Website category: sports
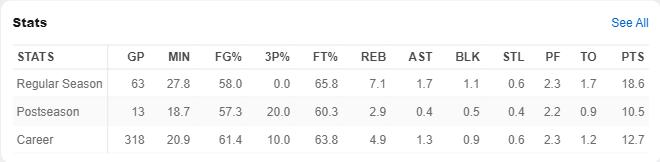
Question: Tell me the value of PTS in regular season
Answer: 18.6

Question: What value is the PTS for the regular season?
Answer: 18.6

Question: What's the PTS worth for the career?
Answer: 12.7

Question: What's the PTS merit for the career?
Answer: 12.7

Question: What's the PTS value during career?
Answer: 12.7

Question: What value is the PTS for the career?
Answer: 12.7

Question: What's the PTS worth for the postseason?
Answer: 10.5

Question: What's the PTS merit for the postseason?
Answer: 10.5

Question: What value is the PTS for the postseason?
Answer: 10.5